Field crop: tomato
Growth stage: 2
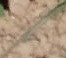
Species: cyperus